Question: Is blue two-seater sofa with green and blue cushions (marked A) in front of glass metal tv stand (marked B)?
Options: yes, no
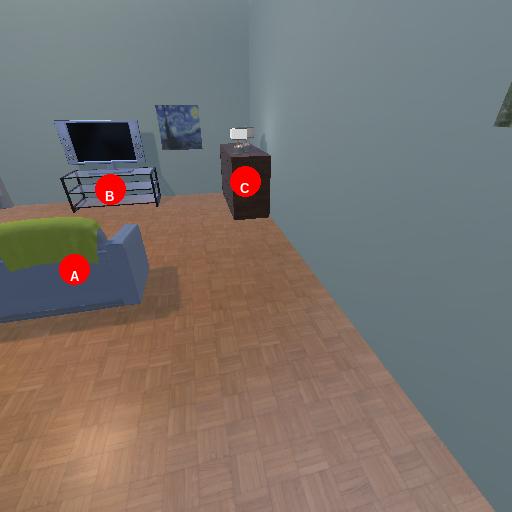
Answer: yes